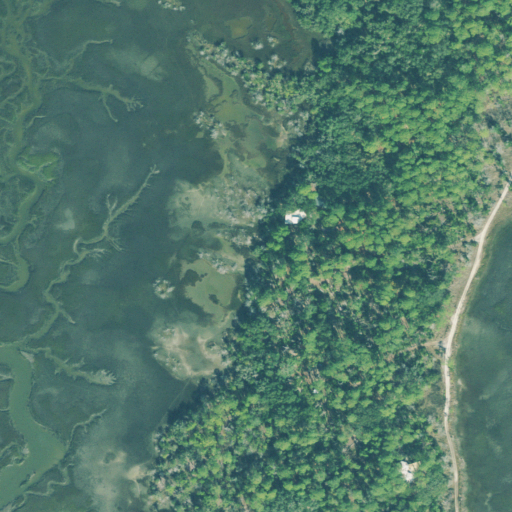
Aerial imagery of ridge(s) in Georgia named East Ridge containing herbaceous wetlands, evergreen forest, open water, woody wetlands, open development, and high intensity development